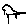
Label: bird